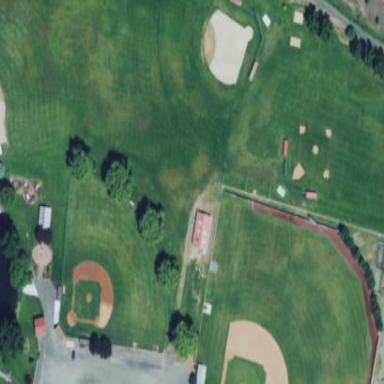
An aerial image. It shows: Baseball pitch for leisure and sports activities.